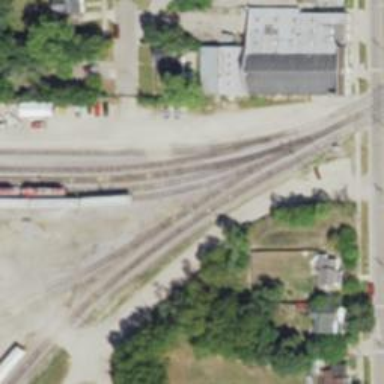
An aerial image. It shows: Railway yard used for servicing trains.